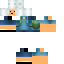
A male human skin with medium skin, wearing blonde long hair dressed in a blue tshirt and black pants, featuring a closed mouth.